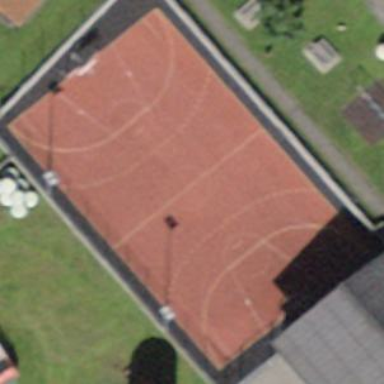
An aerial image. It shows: Tartan soccer and netball pitch for leisure land activities.